Question:
I have made crosstab report with Section (Fuel/Lube) and Nature (Finished/Semi-Finished)
as row headers and month (September/October) as column header and value as summary field.
What I want is another column having difference for each row summary field for the given months i.e. September, October,....
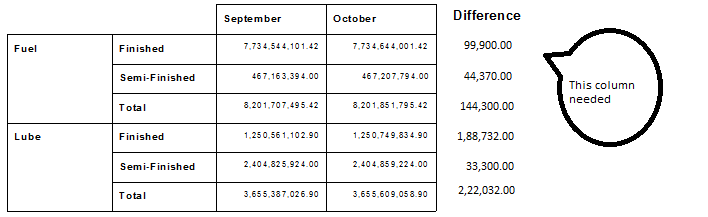
Answer: I Found the solution.
I made a subreport for difference column only, with same parameters as in main report and
called the subreport after linking i.e. crystal report asks for linking the report parameters
on subreport addition.